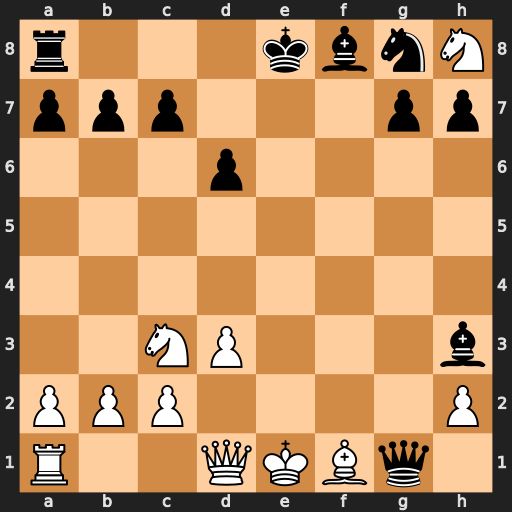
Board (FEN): r3kbnN/ppp3pp/3p4/8/8/2NP3b/PPP4P/R2QKBq1
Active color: w
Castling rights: Qq
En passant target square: -
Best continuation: Qh5+ g6 Qxh3